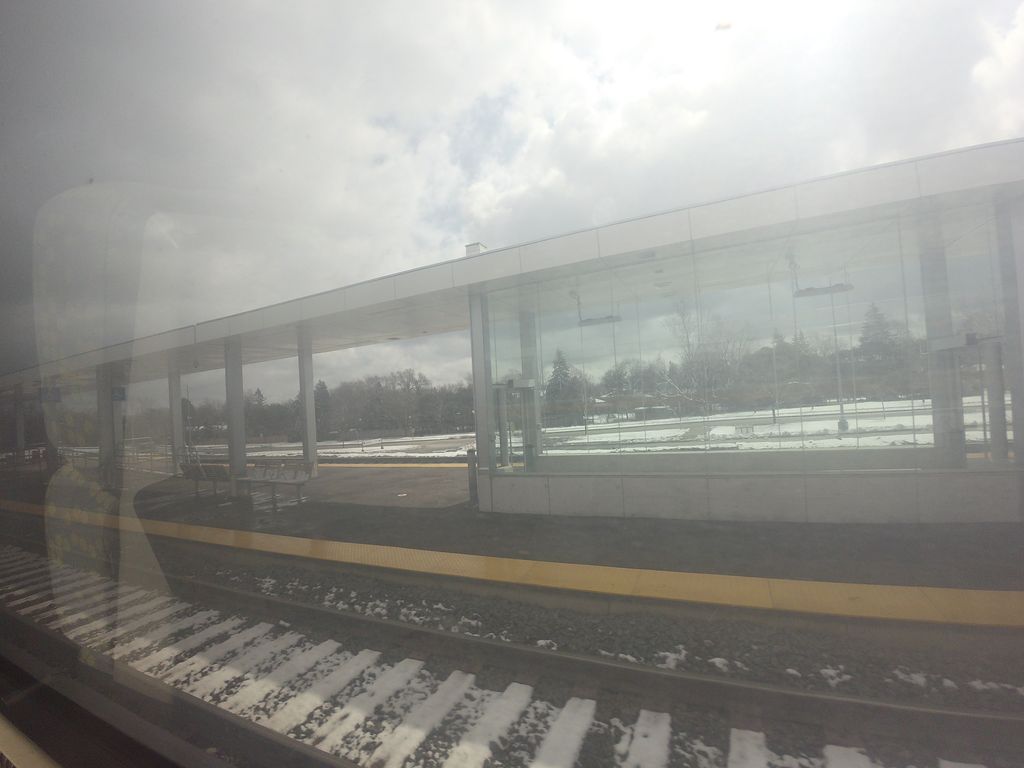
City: toronto